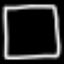
Label: square